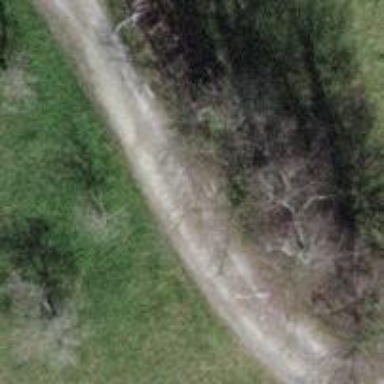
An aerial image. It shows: Track road with grade1 pebblestone surface.